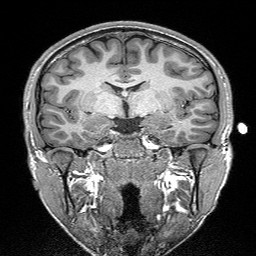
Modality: T1w
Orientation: sagittal
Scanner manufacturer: siemens
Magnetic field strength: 3 T
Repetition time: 2.3 s
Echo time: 0.00298 s